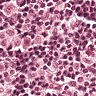
Metastatic tissue present: no